Question: When I want clients to stop long-polling, I send back an AJAX response of
'''
"HUPWAIT"
'''
And this is what the response looks like in firebug.

But when I try to grab the AJAX response in my js, both of the following return false in Firefox and IE9:
'''
$.ajax({
url: "/wait",
success: function(data) {
console.log(data == ""HUPWAIT""); //returns false
console.log(data == "HUPWAIT"); //also returns false
});
'''
Interestingly, the same code returns true in Chrome:
'''
$.ajax({
url: "/wait",
success: function(data) {
console.log(data == ""HUPWAIT""); //returns true in Chrome
});
'''
And when I try to debug in Firefox (with firebug) using the following code, I get a weird response:
'''
$.ajax({
url: "/wait",
success: function(data) {
console.log(data); //returns Document
console.log(''+data); //returns [object XMLDocument]
});
'''
The headers look normal:
'''
HTTP/1.1 200 OK
Proxy-Connection: Keep-Alive
Connection: Keep-Alive
Transfer-Encoding: chunked
Via: XXXXXXXXXX
Date: Mon, 10 Sep 2012 23:40:34 GMT
Server: nginx/1.2.3
'''
But there is something weird in the XML tab of firebug:
'''
XML Parsing Error: syntax error Location: moz-nullprincipal:{<PHONE>-4ead-41ef-a63e-1265ee278d74} Line Number 1, Column 1:
"HUPWAIT"
^
'''
Any suggestions?
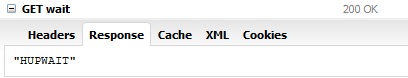
Answer: Firefox/IE will attempt to parse the AJAX (X=XML) response as an XML document, producing the error you see in the debugger. Adding a "Content-Type" header to the response ('text/plain') will force the browser to process the text correctly.